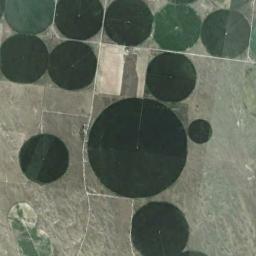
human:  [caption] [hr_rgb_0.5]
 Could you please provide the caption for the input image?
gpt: Several smaller dark green circular farmlands and a larger one are surrounded by other farmlands that grows other crops .

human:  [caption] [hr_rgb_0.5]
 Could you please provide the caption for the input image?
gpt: Most round fields are green .

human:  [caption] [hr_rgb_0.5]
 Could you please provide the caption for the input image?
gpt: Some deep green circle farmland are in the bare land .

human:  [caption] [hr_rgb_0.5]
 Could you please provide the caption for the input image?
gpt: Many dark green, Light green mixed neatly arranged circular farmland of different sizes, .

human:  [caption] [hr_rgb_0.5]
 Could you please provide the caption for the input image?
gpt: There are one dozen of green circular farmlands of different sizes .